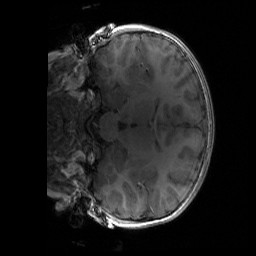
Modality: T1w
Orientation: coronal
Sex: male
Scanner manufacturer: siemens
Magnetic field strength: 3 T
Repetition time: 1.9 s
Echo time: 0.00243 s